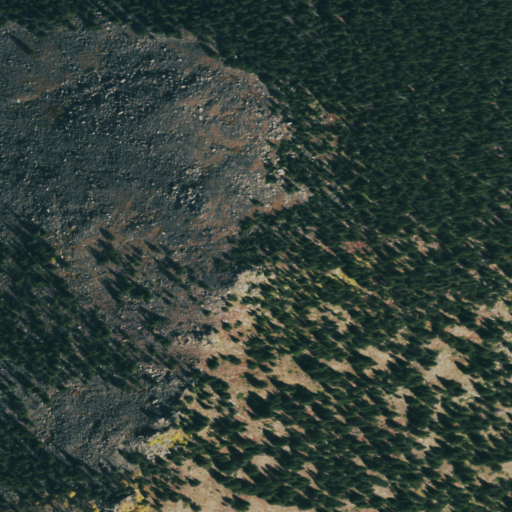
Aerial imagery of mountain in Colorado named Alpine Peak containing evergreen forest and shrub